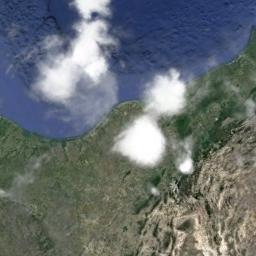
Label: cloud